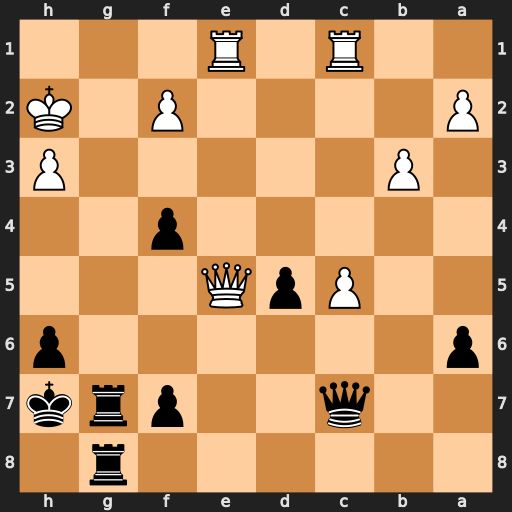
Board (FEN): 6r1/2q2prk/p6p/2PpQ3/5p2/1P5P/P4P1K/2R1R3
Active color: b
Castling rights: -
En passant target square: -
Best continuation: Rg2+ Kh1 Rg1+